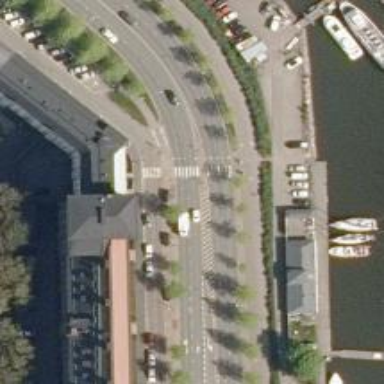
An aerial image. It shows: Crossing on asphalt cycleway.